Field crop: tomato
Growth stage: 1
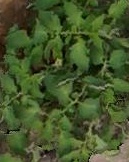
Species: tomato